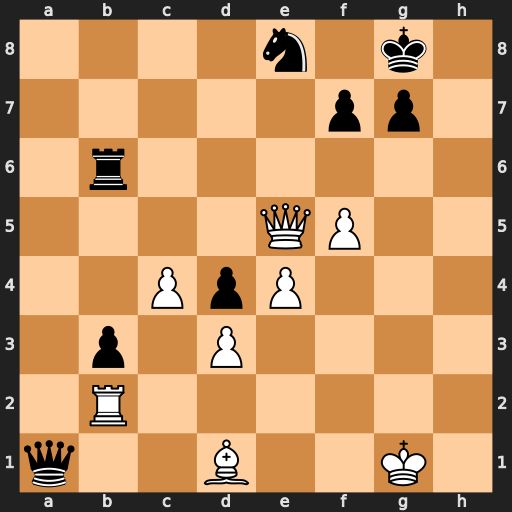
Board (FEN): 4n1k1/5pp1/1r6/4QP2/2PpP3/1p1P4/1R6/q2B2K1
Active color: w
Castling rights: -
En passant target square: -
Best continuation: Qxe8+ Kh7 Rh2+ Rh6 Rxh6+ gxh6 Qxf7+